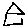
Label: house